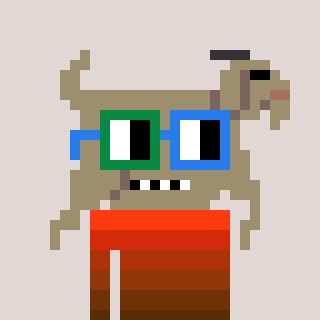
a pixel art character with square green and blue glasses, a goat-shaped head and a bege-colored body on a warm background